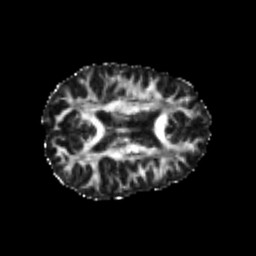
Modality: FA
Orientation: axial
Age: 22
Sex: female
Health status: healthy
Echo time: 0.074 s